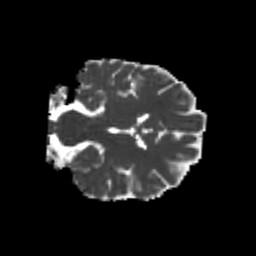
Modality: MD
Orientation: coronal
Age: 20
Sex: female
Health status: healthy
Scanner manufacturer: philips
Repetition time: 7.393 s
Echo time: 0.08599 s